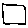
Label: square